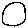
Label: circle